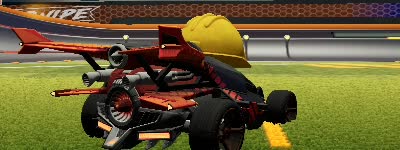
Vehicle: aftershock